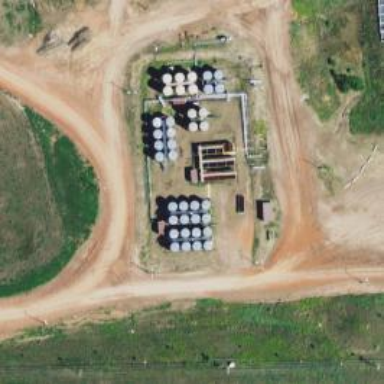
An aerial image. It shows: Storage tank with man-made structure.